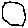
Label: hexagon